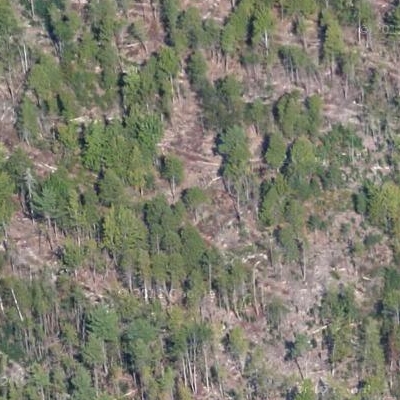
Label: eForest